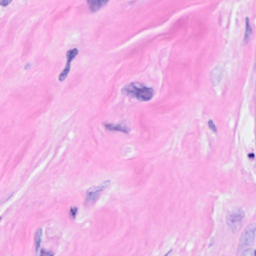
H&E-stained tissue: Breast